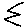
Label: zigzag